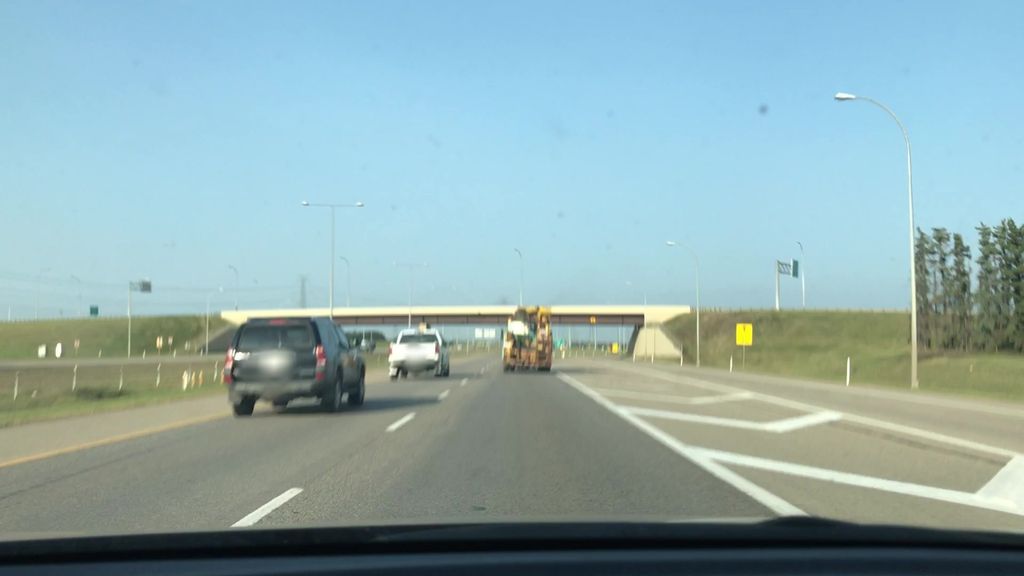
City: edmonton